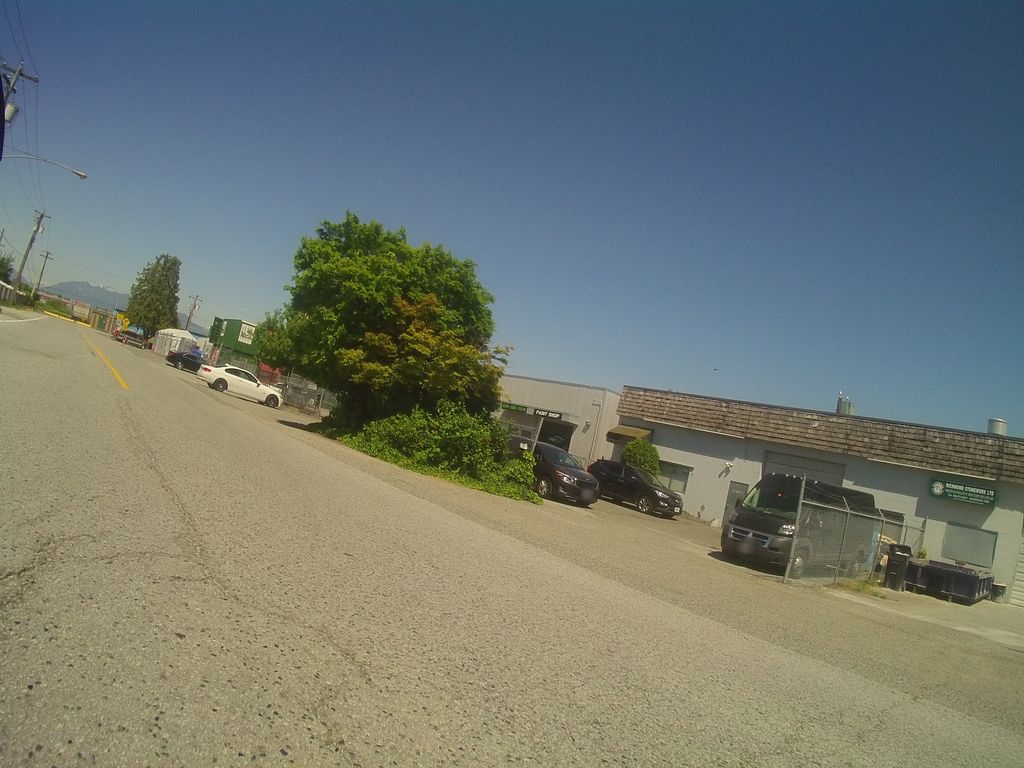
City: vancouver